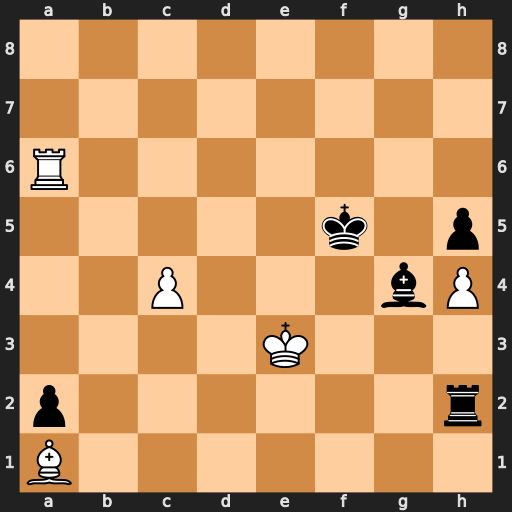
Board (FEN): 8/8/R7/5k1p/2P3bP/4K3/p6r/B7
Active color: w
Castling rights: -
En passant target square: -
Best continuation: Rf6#